Question: I want to concatenate the data dynamically using Excel VBA Macro and have no idea how to handle the data spread over varying number of rows and multiple columns.
Here is the image of sample data and output required...

Assuming that:
1. Each new row required in the output begins in the sample data with a serial number. However in the sample data the number of rows for each output data varies, as in the image you see, the first output row is spread over 3 rows in sample data, similarly the second and third output rows are spread over 5 rows and 4 rows in the sample data.
2. The columns A, B, C, D should have their output in column M
3. The columns E, F should have their output in column N
4. The columns G, H should have their output in column O
5. The columns I, J, K should have their output in column P
I need dynamic VBA code which prompts for:
1. Number of output columns
2. Output column begins with column__
3. Input column range for each output column.
Here is the code which I have worked out, to concatenate the range with empty cells in between, where the input range and output cell is selected manually.
'''
Sub Concatenate()
'Creates a basic CONCATENATE formula with no options
Call Concatenate_Formula(True, True)
End Sub
Sub Concatenate_Formula(bConcat As Boolean, bOptions As Boolean)
Dim rSelected As Range
Dim c As Range
Dim sArgs As String
Dim bCol As Boolean
Dim bRow As Boolean
Dim sArgSep As String
Dim sSeparator As String
Dim rOutput As Range
Dim vbAnswer As VbMsgBoxResult
Dim lTrim As Long
Dim sTitle As String
'Set variables
Set rOutput = ActiveCell
bCol = False
bRow = False
sSeparator = ""
sTitle = IIf(bConcat, "CONCATENATE", "Ampersand")
'Prompt user to select cells for formula
On Error Resume Next
Set rSelected = Application.InputBox(Prompt:= _
"Select cells to create formula", _
Title:=sTitle & " Creator", Type:=8)
On Error GoTo 0
'Only run if cells were selected and cancel button was not pressed
If Not rSelected Is Nothing Then
'Set argument separator for concatenate or ampersand formula
sArgSep = IIf(bConcat, ",", "&")
'Prompt user for absolute ref and separator options
If bOptions Then
sSeparator = " "
End If
'Create string of cell references
For Each c In rSelected.SpecialCells(xlCellTypeConstants)
sArgs = sArgs & c.Address(bRow, bCol) & sArgSep
If sSeparator <> "" Then
sArgs = sArgs & Chr(34) & sSeparator & Chr(34) & sArgSep
End If
Next
'Trim extra argument separator and separator characters
lTrim = IIf(sSeparator <> "", 4 + Len(sSeparator), 1)
sArgs = Left(sArgs, Len(sArgs) - lTrim)
'Create formula
'Warning - you cannot undo this input
'If undo is needed you could copy the formula string
'to the clipboard, then paste into the activecell using Ctrl+V
If bConcat Then
rOutput.Formula = "=CONCATENATE(" & sArgs & ")"
Else
rOutput.Formula = "=" & sArgs
End If
Selection.Copy
Selection.PasteSpecial paste:=xlPasteValues, Operation:=xlNone, SkipBlanks _
:=False, Transpose:=False
ActiveSheet.paste
Application.CutCopyMode = False
rSelected = ""
End If
End Sub
'''
How to modify this code to work across, multiple columns, and variable number of rows, as shown in the image?
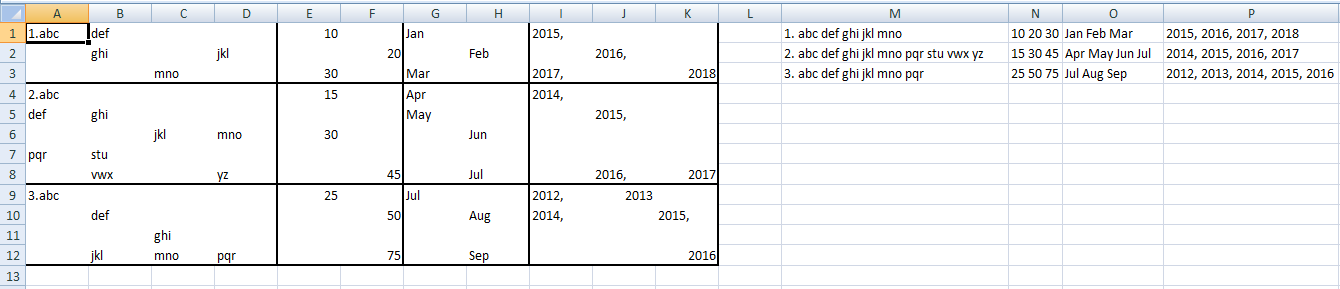
Answer: Considering the layout of the data is exactly as same as shown in the image, please give this a try...
'''
Sub ConcatenateData()
Dim lr As Long, cnt As Long, n As Long, dlr As Long
Dim Rng As Range, cell As Range, ConcatRng As Range, rng1 As Range, rng2 As Range, rng3 As Range, rng4 As Range
Dim str1 As String, str2 As String, str3 As String, str4 As String
Application.ScreenUpdating = False
lr = ActiveSheet.UsedRange.Rows.Count
Columns("M:P").ClearContents
Columns(1).Insert
With Range("A1:A" & lr)
.Formula = "=IF(ISNUMBER(LEFT(B1,1)+0),1,NA())"
.SpecialCells(xlCellTypeFormulas, 16).ClearContents
.Value = .Value
End With
n = Range("A1:A" & lr).SpecialCells(xlCellTypeConstants, 1).Areas.Count
For Each Rng In Range("A1:A" & lr).SpecialCells(xlCellTypeConstants, 1).Areas
cnt = cnt + 1
If cnt <> n Then
Set ConcatRng = Range(Rng, Rng.End(xlDown).Offset(-1))
Set rng1 = ConcatRng.Offset(, 1).Resize(ConcatRng.Cells.Count, 4)
Set rng2 = ConcatRng.Offset(, 5).Resize(ConcatRng.Cells.Count, 2)
Set rng3 = ConcatRng.Offset(, 7).Resize(ConcatRng.Cells.Count, 2)
Set rng4 = ConcatRng.Offset(, 9).Resize(ConcatRng.Cells.Count, 3)
Else
Set ConcatRng = Range(Rng, Range("A" & lr))
Set rng1 = ConcatRng.Offset(, 1).Resize(ConcatRng.Cells.Count, 4)
Set rng2 = ConcatRng.Offset(, 5).Resize(ConcatRng.Cells.Count, 2)
Set rng3 = ConcatRng.Offset(, 7).Resize(ConcatRng.Cells.Count, 2)
Set rng4 = ConcatRng.Offset(, 9).Resize(ConcatRng.Cells.Count, 3)
End If
For Each cell In rng1.SpecialCells(xlCellTypeConstants, 2)
str1 = str1 & " " & cell.Value
Next cell
For Each cell In rng2.SpecialCells(xlCellTypeConstants, 1)
str2 = str2 & " " & cell.Value
Next cell
For Each cell In rng3.SpecialCells(xlCellTypeConstants, 2)
str3 = str3 & " " & cell.Value
Next cell
For Each cell In rng4.SpecialCells(xlCellTypeConstants, 2)
str4 = str4 & " " & cell.Value
Next cell
If Range("N1").Value = "" Then
dlr = 1
Else
dlr = Range("N" & Rows.Count).End(3)(2).Row
End If
Range("N" & dlr).Value = str1
Range("O" & dlr).Value = str2
Range("P" & dlr).Value = str3
Range("Q" & dlr).Value = str4
str1 = ""
str2 = ""
str3 = ""
str4 = ""
Next Rng
Columns(1).Delete
Columns("M:P").AutoFit
Application.ScreenUpdating = True
End Sub
'''